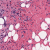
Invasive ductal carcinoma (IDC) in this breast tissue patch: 1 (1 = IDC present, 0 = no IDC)